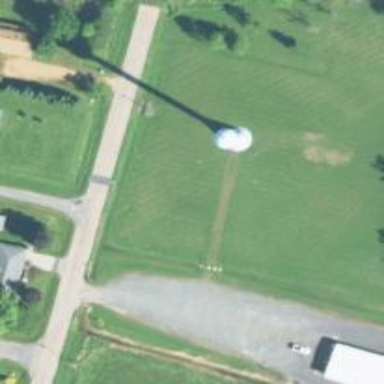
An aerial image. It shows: Water tower that is man-made.